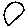
Label: moon